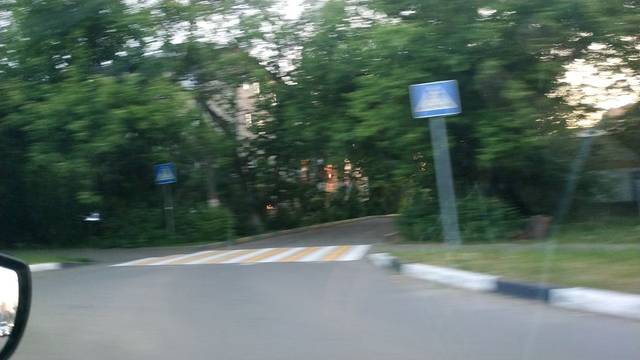
Region: Russia
Coordinates: 55.908, 37.992